Question: I have a database with a table 'users' with fields: 'user_id, username, password', ... . I also have a table 'players' with 'player_name, player_position', ... AND a FK 'user_id'.
Image relationship:

I genered the entities from the database but now I would like to get the player from user like this $user->getPlayer(). And doctrine didn't generate player in Users entity, only user in Players Entity.
This is what I have now:
'''
/**
* @var \VolleyScout\VolleyScoutBundle\Entity\Players
*
* @ORM\OneToOne(targetEntity="VolleyScout\VolleyScoutBundle\Entity\Players")
* @JoinColumn(name="user_id", referencedColumnName="userId")
*/
private $player;
/**
* Get player
*
* @return \VolleyScout\VolleyScoutBundle\Entity\Players
*/
public function getPlayer() {
return $this->player;
}
/**
* Set player
*
* @param \VolleyScout\VolleyScoutBundle\Entity\Players $player
* @return Users
*/
public function setPlayer(\VolleyScout\VolleyScoutBundle\Entity\Players $player = null){
$this->player = $player;
return $this;
}
'''
But when I try $user->getPlayer() I always get null. (And the user_id is in players table)
My Players Entity:
'''
<?php
namespace VolleyScout\VolleyScoutBundle\Entity;
use Doctrine\ORM\Mapping as ORM;
/**
* Players
*
* @ORM\Table(name="players", indexes={@ORM\Index(name="fk_players_users1_idx", columns={"user_id"}), @ORM\Index(name="fk_players_teams1_idx", columns={"team_id"}), @ORM\Index(name="fk_players_myteam1_idx", columns={"myteam_id"})})
* @ORM\Entity
*/
class Players
{
/**
* @var string
*
* @ORM\Column(name="player_name", type="string", length=255, nullable=false)
*/
private $playerName;
/**
* @var string
*
* @ORM\Column(name="player_licensenumber", type="string", length=45, nullable=false)
*/
private $playerLicensenumber;
/**
* @var string
*
* @ORM\Column(name="player_position", type="string", nullable=false)
*/
private $playerPosition;
/**
* @var integer
*
* @ORM\Column(name="player_birthyear", type="integer", nullable=true)
*/
private $playerBirthyear;
/**
* @var integer
*
* @ORM\Column(name="player_id", type="integer")
* @ORM\Id
* @ORM\GeneratedValue(strategy="IDENTITY")
*/
private $playerId;
/**
* @var \VolleyScout\VolleyScoutBundle\Entity\Myteam
*
* @ORM\ManyToOne(targetEntity="VolleyScout\VolleyScoutBundle\Entity\Myteam")
* @ORM\JoinColumns({
* @ORM\JoinColumn(name="myteam_id", referencedColumnName="myteam_id")
* })
*/
private $myteam;
/**
* @var \VolleyScout\VolleyScoutBundle\Entity\Teams
*
* @ORM\ManyToOne(targetEntity="VolleyScout\VolleyScoutBundle\Entity\Teams")
* @ORM\JoinColumns({
* @ORM\JoinColumn(name="team_id", referencedColumnName="team_id")
* })
*/
private $team;
/**
* @var \VolleyScout\VolleyScoutBundle\Entity\Users
*
* @ORM\ManyToOne(targetEntity="VolleyScout\VolleyScoutBundle\Entity\Users")
* @ORM\JoinColumns({
* @ORM\JoinColumn(name="user_id", referencedColumnName="user_id")
* })
*/
private $user;
/**
* Set playerName
*
* @param string $playerName
* @return Players
*/
public function setPlayerName($playerName)
{
$this->playerName = $playerName;
return $this;
}
/**
* Get playerName
*
* @return string
*/
public function getPlayerName()
{
return $this->playerName;
}
/**
* Set playerLicensenumber
*
* @param string $playerLicensenumber
* @return Players
*/
public function setPlayerLicensenumber($playerLicensenumber)
{
$this->playerLicensenumber = $playerLicensenumber;
return $this;
}
/**
* Get playerLicensenumber
*
* @return string
*/
public function getPlayerLicensenumber()
{
return $this->playerLicensenumber;
}
/**
* Set playerPosition
*
* @param string $playerPosition
* @return Players
*/
public function setPlayerPosition($playerPosition)
{
$this->playerPosition = $playerPosition;
return $this;
}
/**
* Get playerPosition
*
* @return string
*/
public function getPlayerPosition()
{
return $this->playerPosition;
}
/**
* Set playerBirthyear
*
* @param integer $playerBirthyear
* @return Players
*/
public function setPlayerBirthyear($playerBirthyear)
{
$this->playerBirthyear = $playerBirthyear;
return $this;
}
/**
* Get playerBirthyear
*
* @return integer
*/
public function getPlayerBirthyear()
{
return $this->playerBirthyear;
}
/**
* Get playerId
*
* @return integer
*/
public function getPlayerId()
{
return $this->playerId;
}
/**
* Set myteam
*
* @param \VolleyScout\VolleyScoutBundle\Entity\Myteam $myteam
* @return Players
*/
public function setMyteam(\VolleyScout\VolleyScoutBundle\Entity\Myteam $myteam = null)
{
$this->myteam = $myteam;
return $this;
}
/**
* Get myteam
*
* @return \VolleyScout\VolleyScoutBundle\Entity\Myteam
*/
public function getMyteam()
{
return $this->myteam;
}
/**
* Set team
*
* @param \VolleyScout\VolleyScoutBundle\Entity\Teams $team
* @return Players
*/
public function setTeam(\VolleyScout\VolleyScoutBundle\Entity\Teams $team = null)
{
$this->team = $team;
return $this;
}
/**
* Get team
*
* @return \VolleyScout\VolleyScoutBundle\Entity\Teams
*/
public function getTeam()
{
return $this->team;
}
/**
* Set user
*
* @param \VolleyScout\VolleyScoutBundle\Entity\Users $user
* @return Players
*/
public function setUser(\VolleyScout\VolleyScoutBundle\Entity\Users $user = null)
{
$this->user = $user;
return $this;
}
/**
* Get user
*
* @return \VolleyScout\VolleyScoutBundle\Entity\Users
*/
public function getUser()
{
return $this->user;
}
}
'''
: In my Users Entity Class I have now:
'''
/**
* @var \VolleyScout\VolleyScoutBundle\Entity\Players
*
* @ORM\OneToMany(targetEntity="VolleyScout\VolleyScoutBundle\Entity\Players")
* @ORM\JoinColumns({
* @ORM\JoinColumn(name="user_id", referencedColumnName="user_id")
* })
*/
private $player;
'''
But it still doesn't work ..
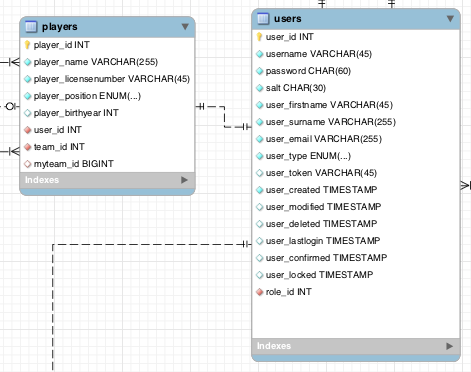
Answer: Your annotations are not set correctly (specifically, the JoinColumn). It is interesting that you aren't getting an error, but anyways... replace this:
'''
/**
* @var \VolleyScout\VolleyScoutBundle\Entity\Players
*
* @ORM\OneToOne(targetEntity="VolleyScout\VolleyScoutBundle\Entity\Players")
* @JoinColumn(name="user_id", referencedColumnName="userId")
*/
private $player;
'''
with this:
'''
/**
* @var \VolleyScout\VolleyScoutBundle\Entity\Players
*
* @ORM\OneToOne(targetEntity="VolleyScout\VolleyScoutBundle\Entity\Players")
* @ORM\JoinColumn(name="user_id", referencedColumnName="user_id")
*/
private $player;
'''
notice that your 'referencedColumnName' should be the name as it is shown in the database, not the Doxtrine entity. Start by fixing those errors, and it should solve the problem.
This is a very different setup it you want a 'manyToOne' relationship.
'''
/**
* @var \VolleyScout\VolleyScoutBundle\Entity\Players
*
* @ORM\OneToMany(targetEntity="Players", mappedBy="user_id")
*/
private $players;
public function __construct()
{
$this->players = new ArrayCollection();
}
'''
Because '$players' can now have many values, it should be set as an 'ArrayCollection'. I also made the variable '$players' instead of '$player', for ease of readability.
You should really familiarize yourself with the Symfony Docs, this is a very simple problem that is described very clear in the <URL>